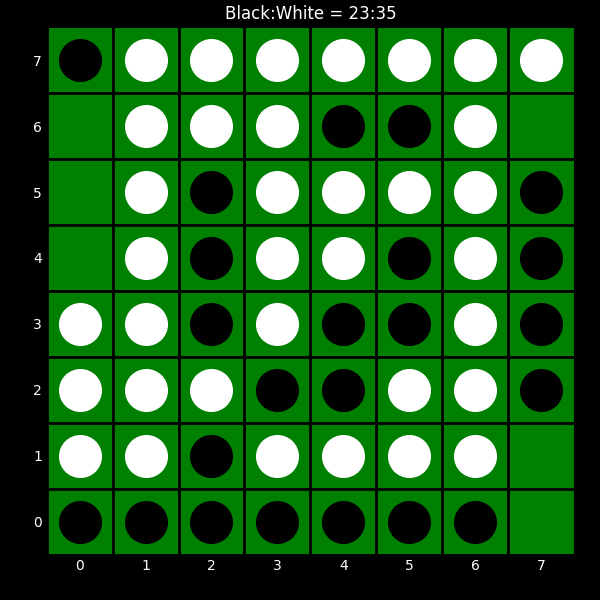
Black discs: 23
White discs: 35